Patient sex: F
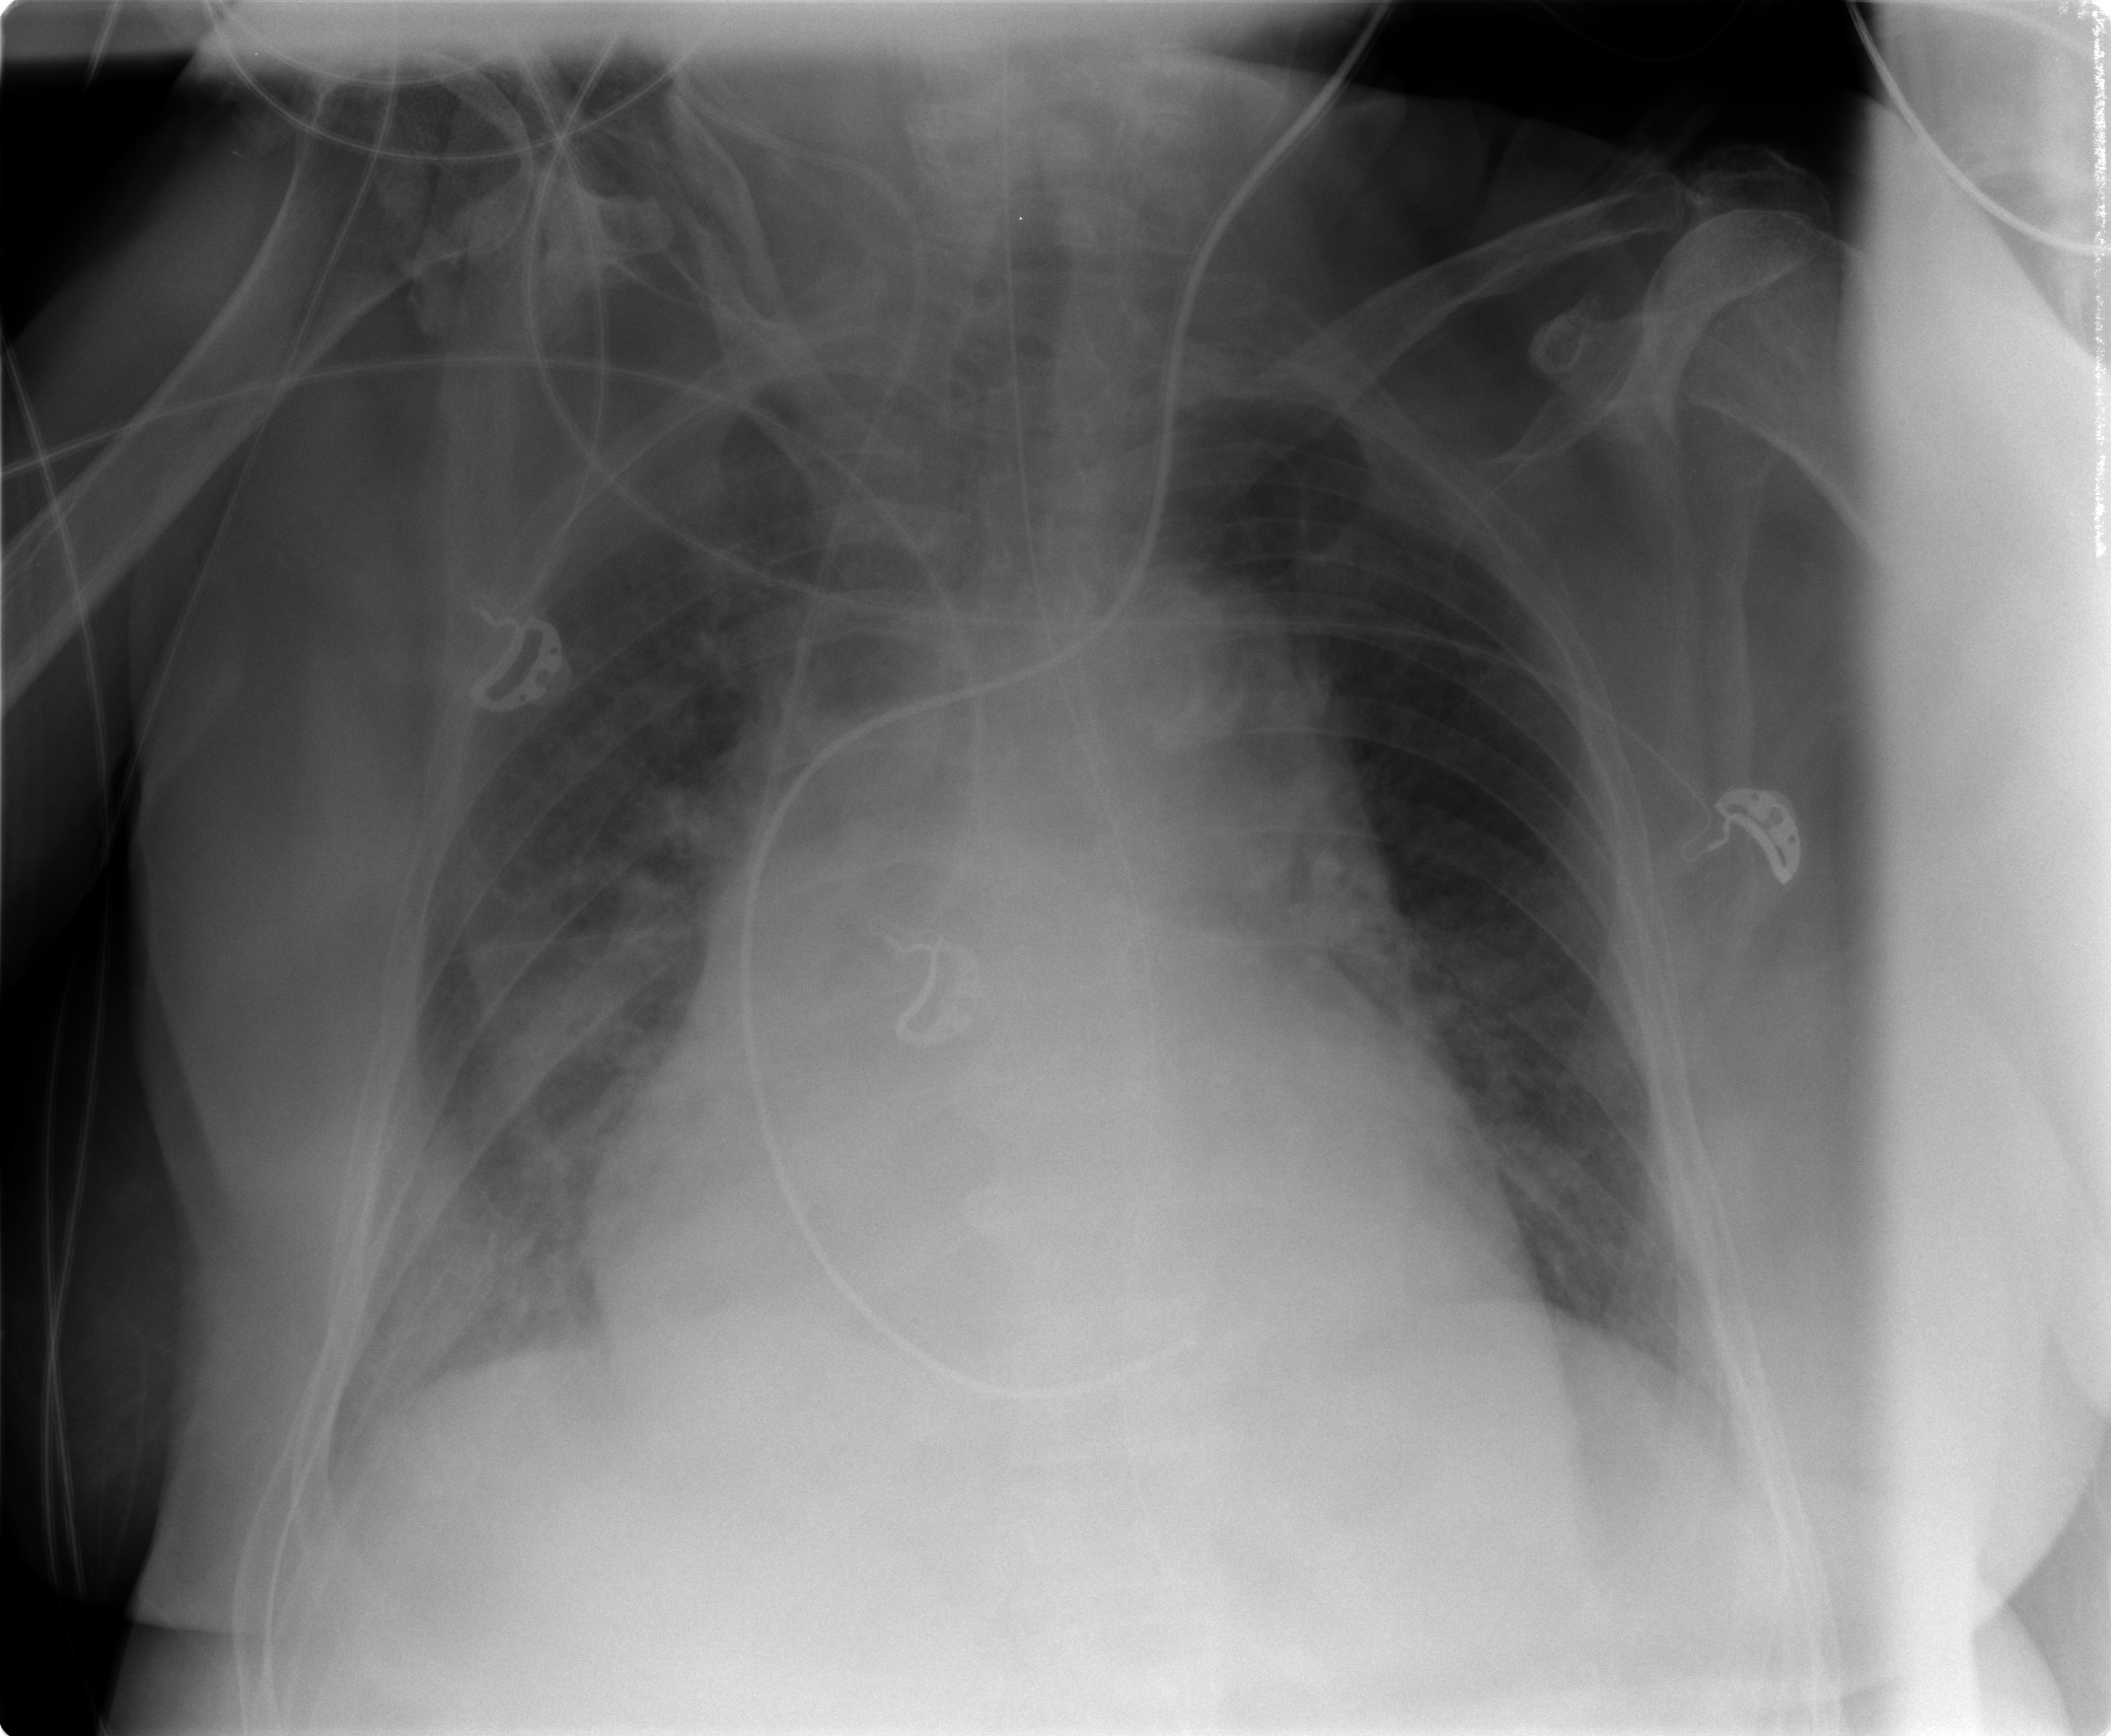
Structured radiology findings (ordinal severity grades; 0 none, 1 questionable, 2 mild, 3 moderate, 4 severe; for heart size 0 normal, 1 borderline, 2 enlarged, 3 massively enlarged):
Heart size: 3
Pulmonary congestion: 2
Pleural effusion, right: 1
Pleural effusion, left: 0
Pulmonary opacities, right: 2
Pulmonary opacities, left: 0
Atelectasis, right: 2
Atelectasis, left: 0